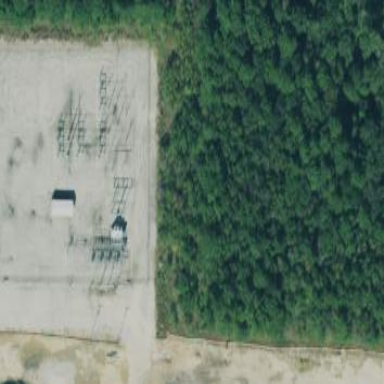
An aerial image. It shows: Outdoor power substation surrounded by fence. The substation operates at the distribution level.